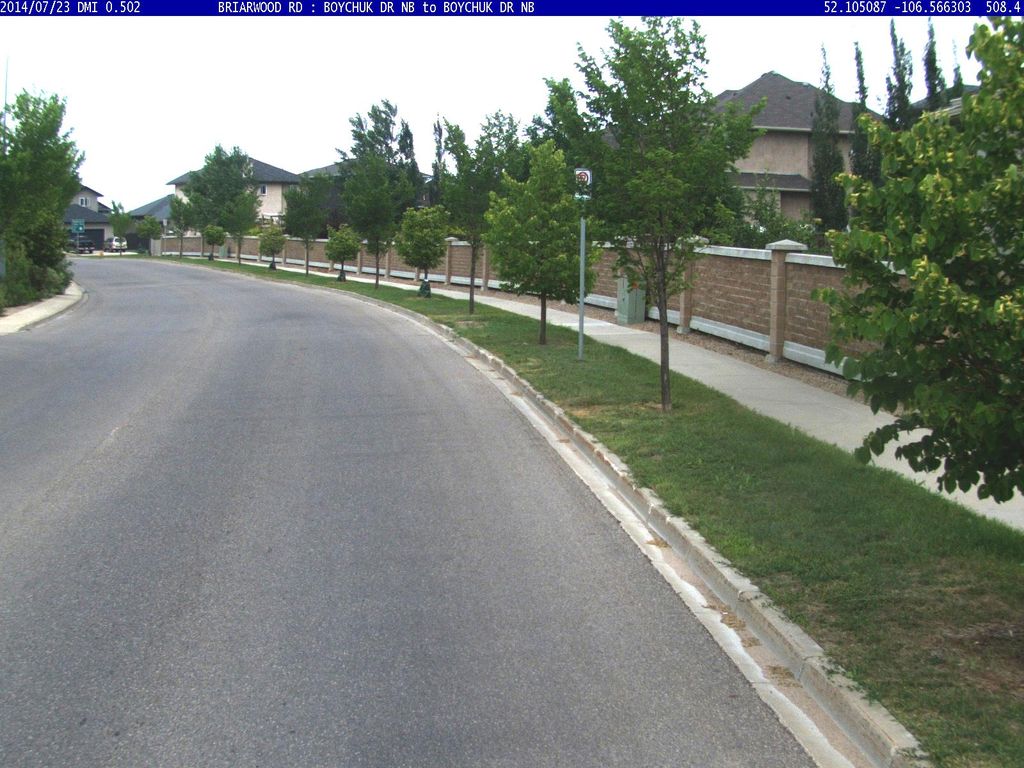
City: saskatoon